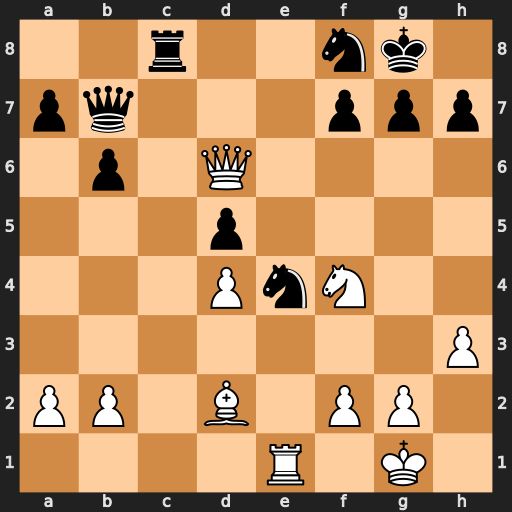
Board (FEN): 2r2nk1/pq3ppp/1p1Q4/3p4/3PnN2/7P/PP1B1PP1/4R1K1
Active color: w
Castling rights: -
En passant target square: -
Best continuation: Qxd5 Qxd5 Nxd5